Field crop: tomato
Growth stage: 2
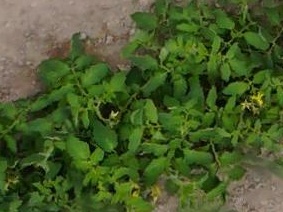
Species: tomato